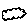
Label: cloud